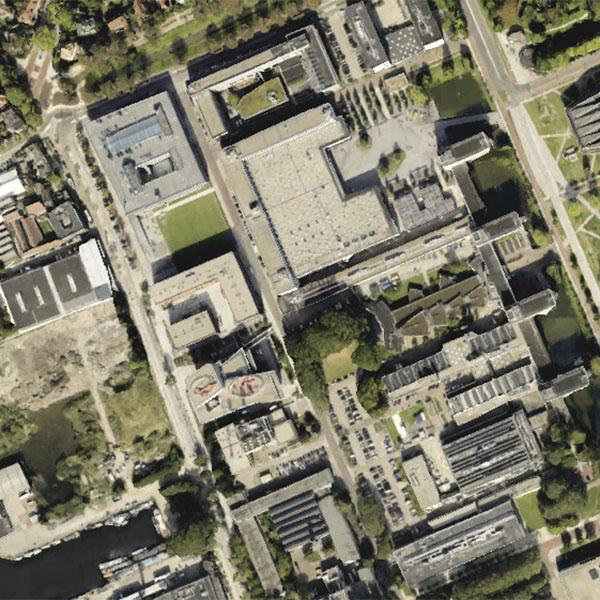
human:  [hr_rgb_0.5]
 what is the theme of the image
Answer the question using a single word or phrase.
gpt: dense residential